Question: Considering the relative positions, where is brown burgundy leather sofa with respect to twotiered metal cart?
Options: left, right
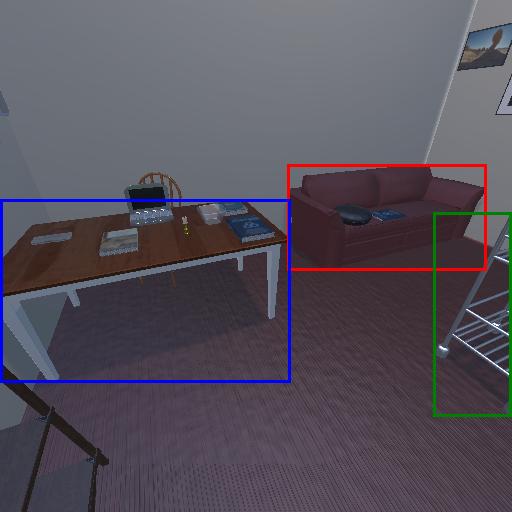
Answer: left